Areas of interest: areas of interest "Park Square"
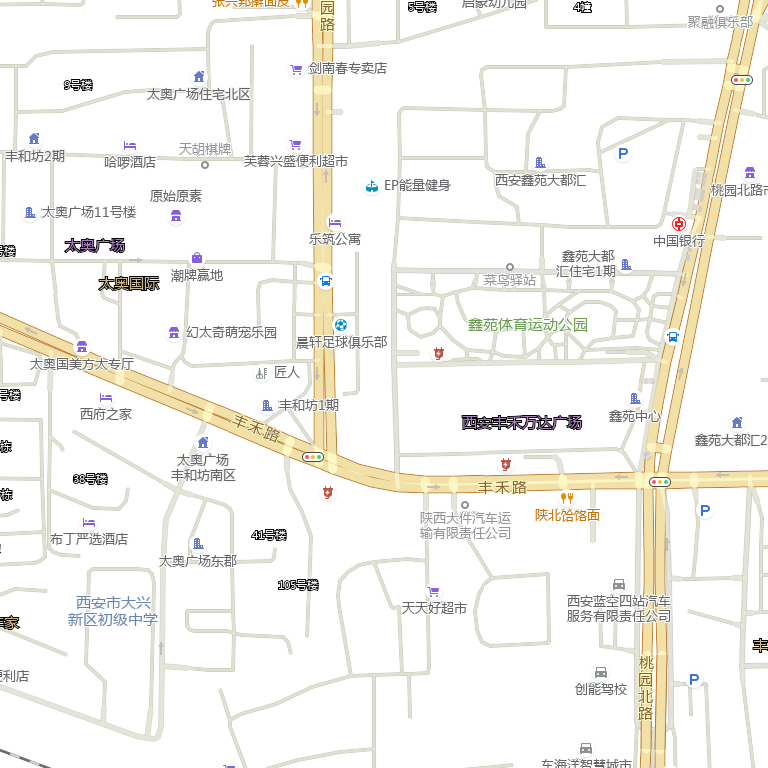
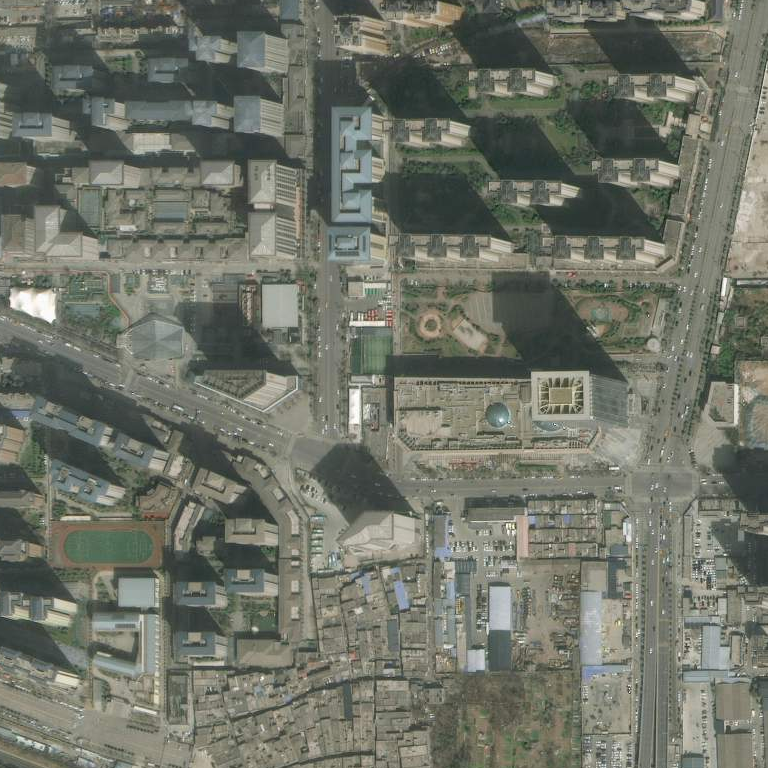